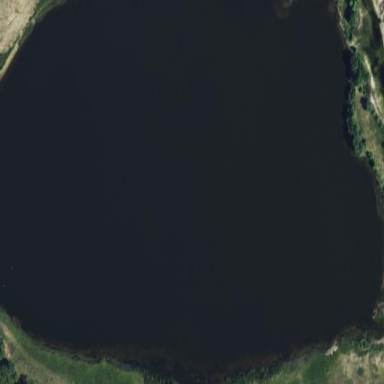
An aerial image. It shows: Lake with natural water.